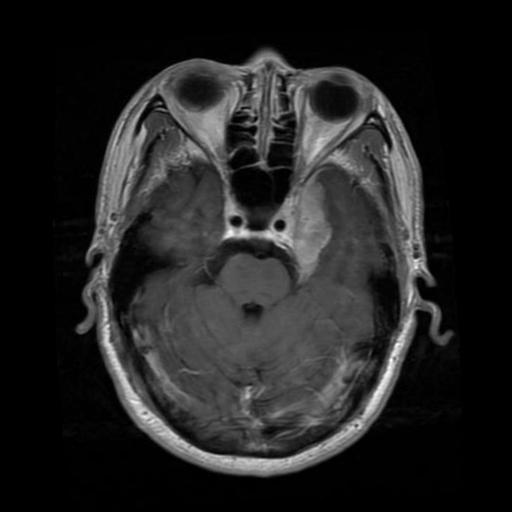
Label: meningioma